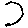
Label: moon